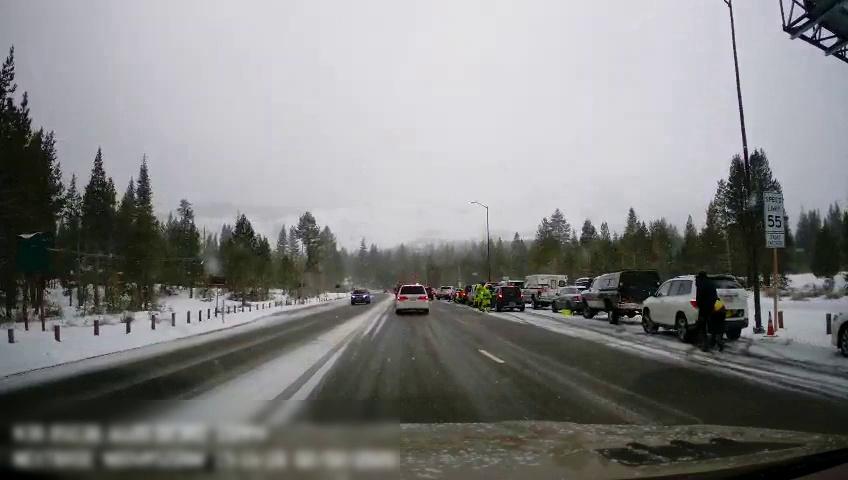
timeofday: Day
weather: Snowy
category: Drivable Space
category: Vehicles | Van
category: Vehicles | Car
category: Vehicles | SUV
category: Pedestrians
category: Vehicles | Truck
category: Vehicles | SUV
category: Vehicles | Truck
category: Vehicles | Car
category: Pedestrians
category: Pedestrians
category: Vehicles | Truck
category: Vehicles | Truck
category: Vehicles | SUV
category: Vehicles | Car
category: Vehicles | SUV
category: Vehicles | Truck
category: Vehicles | SUV
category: Lanes | Alternate Lane
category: Lanes | Current Lane
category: Traffic | Signs